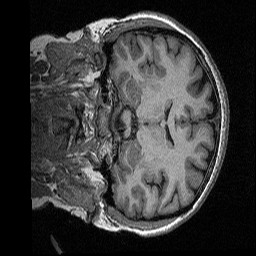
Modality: T1w
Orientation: coronal
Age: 33
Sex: female
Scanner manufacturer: siemens
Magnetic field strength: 3 T
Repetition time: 2.3 s
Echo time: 0.00298 s